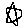
Label: star